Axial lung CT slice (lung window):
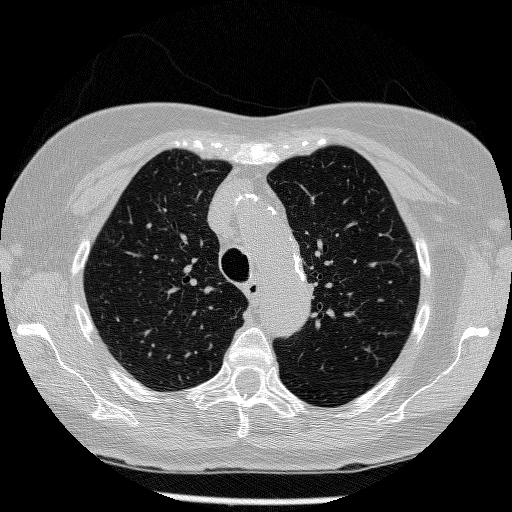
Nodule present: no